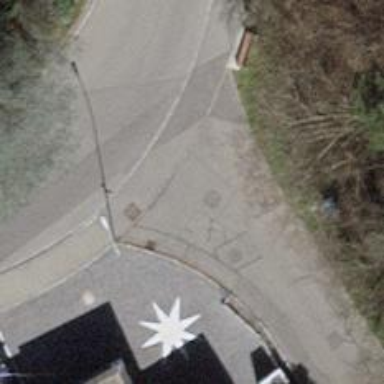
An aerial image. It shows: Table-style traffic calming feature.